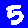
Digit: 5